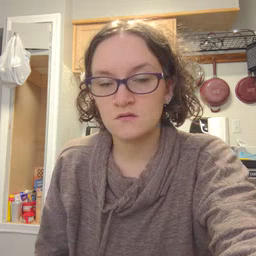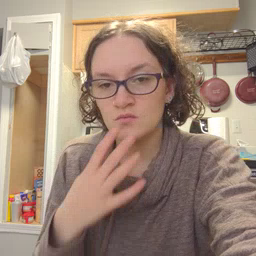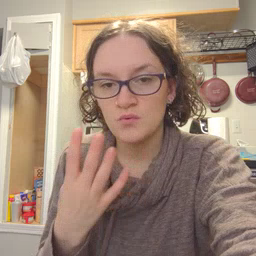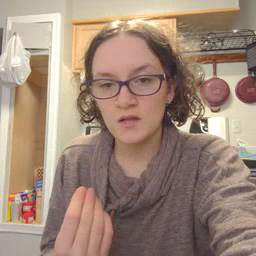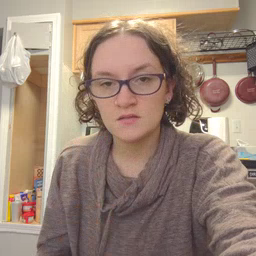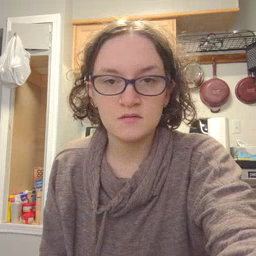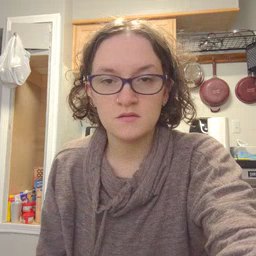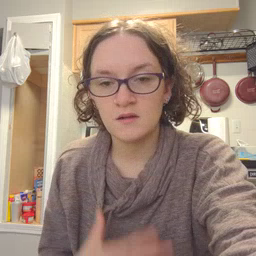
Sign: wet